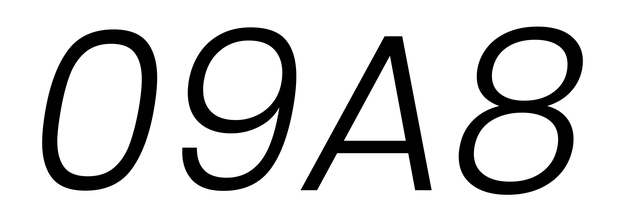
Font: Poppins-LightItalic